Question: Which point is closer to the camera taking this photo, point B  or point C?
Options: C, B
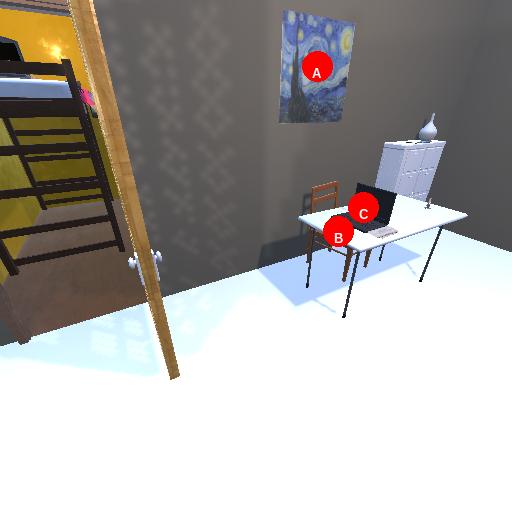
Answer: C